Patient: sex M, age 25
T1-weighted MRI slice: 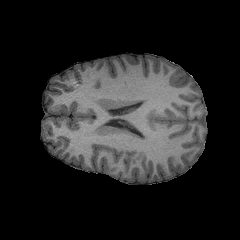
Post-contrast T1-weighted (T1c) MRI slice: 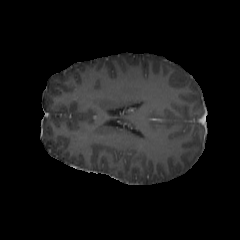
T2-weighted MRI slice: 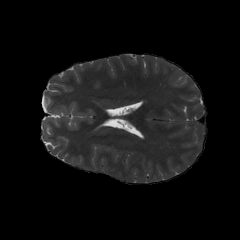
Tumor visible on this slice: no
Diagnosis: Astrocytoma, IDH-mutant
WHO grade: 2